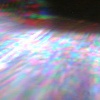
Label: sunburn